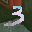
Label: 3